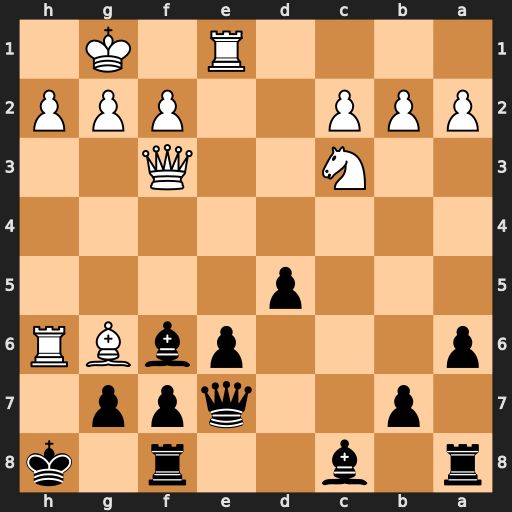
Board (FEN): r1b2r1k/1p2qpp1/p3pbBR/3p4/8/2N2Q2/PPP2PPP/4R1K1
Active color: b
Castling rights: -
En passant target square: -
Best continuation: gxh6 Nxd5 Qd8 Qxf6+ Qxf6